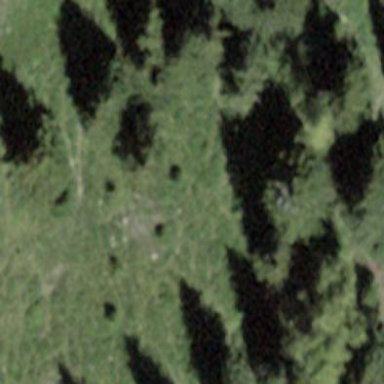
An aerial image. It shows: Forest area.